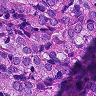
Metastatic tissue present: yes